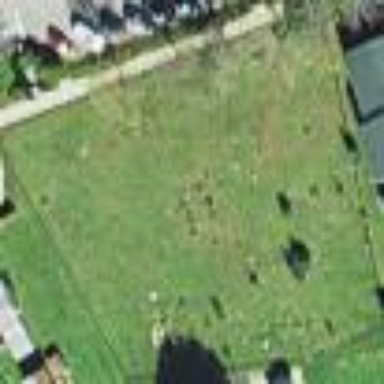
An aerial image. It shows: Cemetery with graves.